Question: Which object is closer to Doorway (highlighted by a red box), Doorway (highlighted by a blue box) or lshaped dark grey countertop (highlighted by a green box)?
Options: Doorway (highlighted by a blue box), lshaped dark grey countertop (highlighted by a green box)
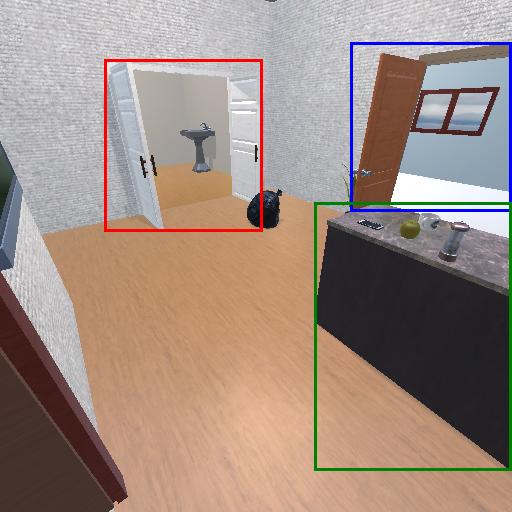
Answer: Doorway (highlighted by a blue box)